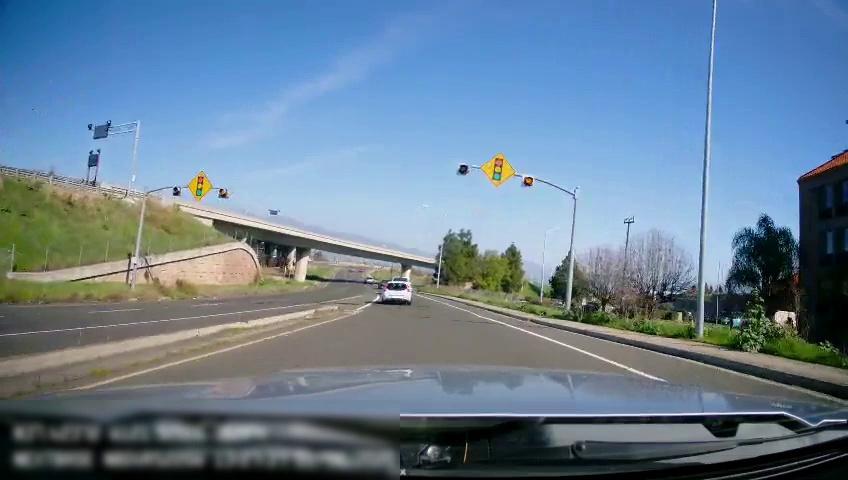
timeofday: Day
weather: Sunny
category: Drivable Space
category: Vehicles | SUV
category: Vehicles | Truck
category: Lanes | Current Lane
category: Lanes | Current Lane
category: Lanes | Opposite Lane
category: Lanes | Opposite Lane
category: Traffic | Signs
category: Traffic | Signs
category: Traffic | Lights
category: Traffic | Lights
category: Traffic | Lights
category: Traffic | Lights